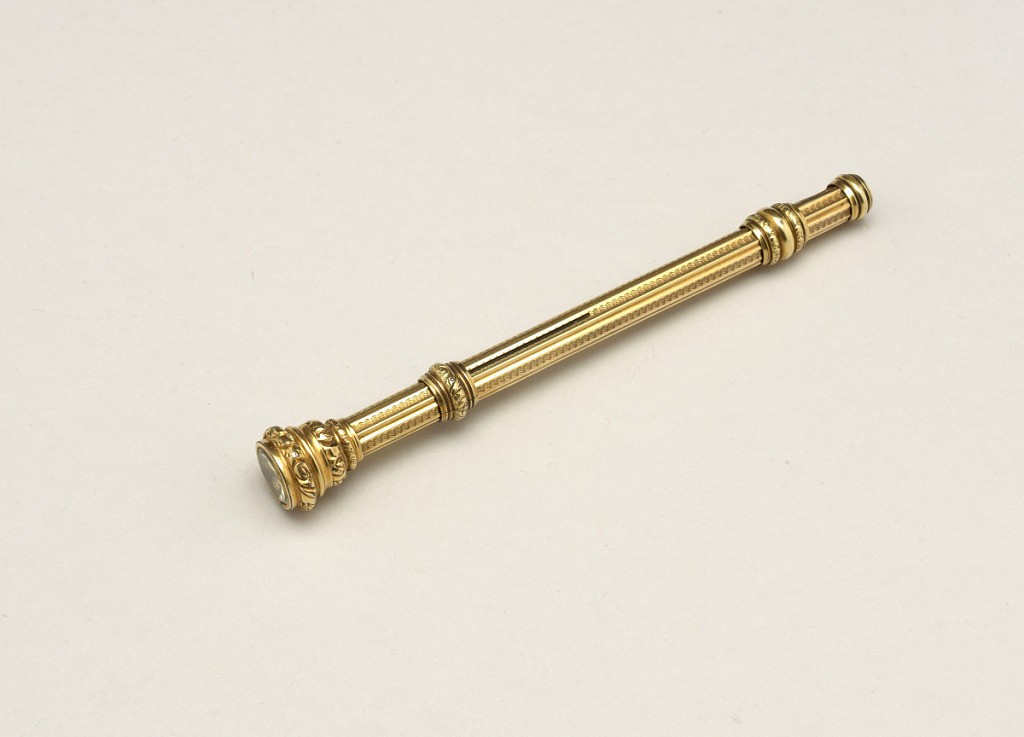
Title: pencil
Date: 19th century
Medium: Gold
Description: Gold cylinder, moulded and engraved, with imitation gem in head. Slide forces out small cylinder with head.  A second slide (now out of repair) may have operated a pen.